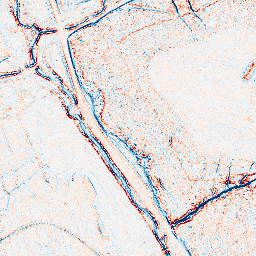
Category: edge_preserving
Decomposition family: anisotropic_diffusion
Decomposition parameters: iterations: 10
kappa: 10
gamma: 0.05
Upsampling method: quintic
Upsampling parameters: scale: 4
Upsampling scale: 4